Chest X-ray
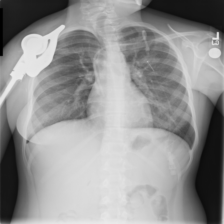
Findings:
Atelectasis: negative
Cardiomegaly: negative
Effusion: negative
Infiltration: negative
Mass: negative
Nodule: negative
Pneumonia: negative
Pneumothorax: negative
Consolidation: negative
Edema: negative
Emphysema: negative
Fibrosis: negative
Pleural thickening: negative
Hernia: negative